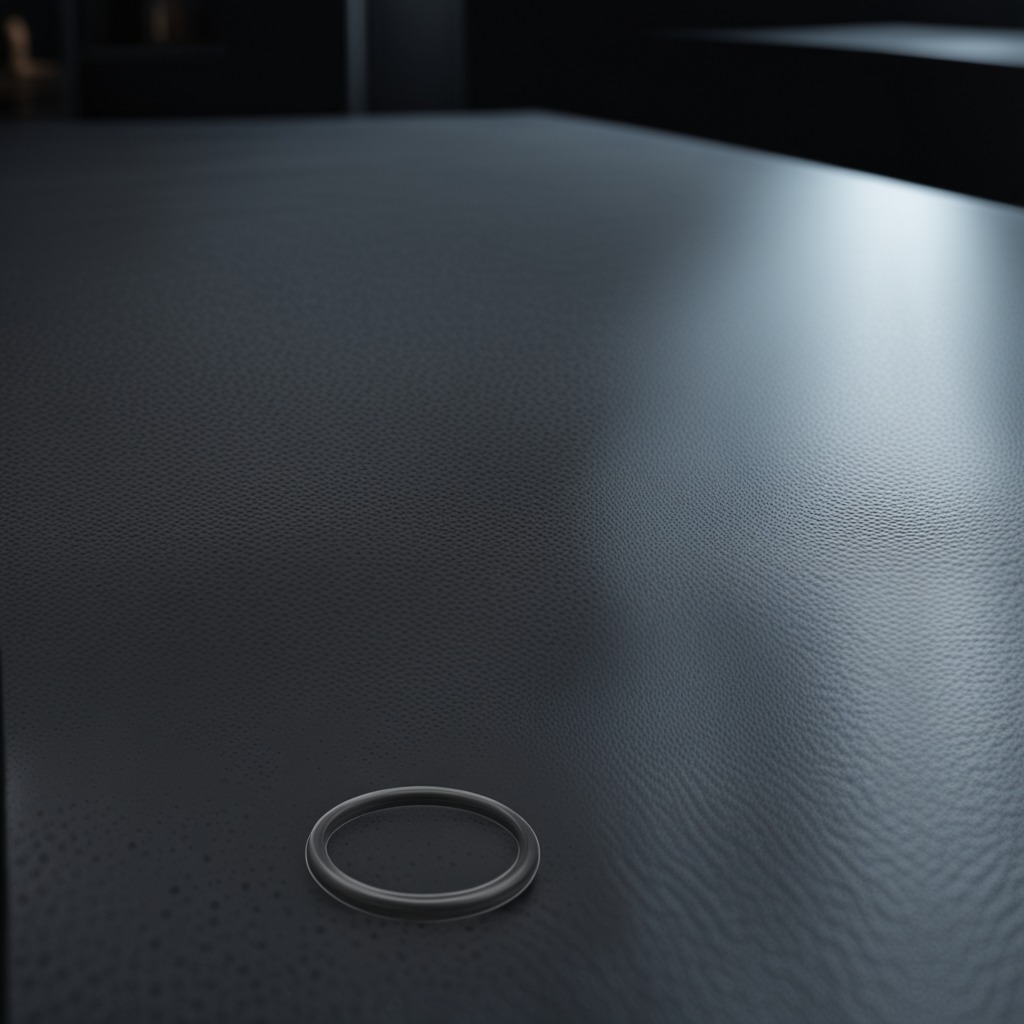
A rubber O-ring is lying on the granite table.